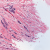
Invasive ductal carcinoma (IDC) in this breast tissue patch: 0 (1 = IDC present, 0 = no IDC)